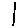
Label: line